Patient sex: F
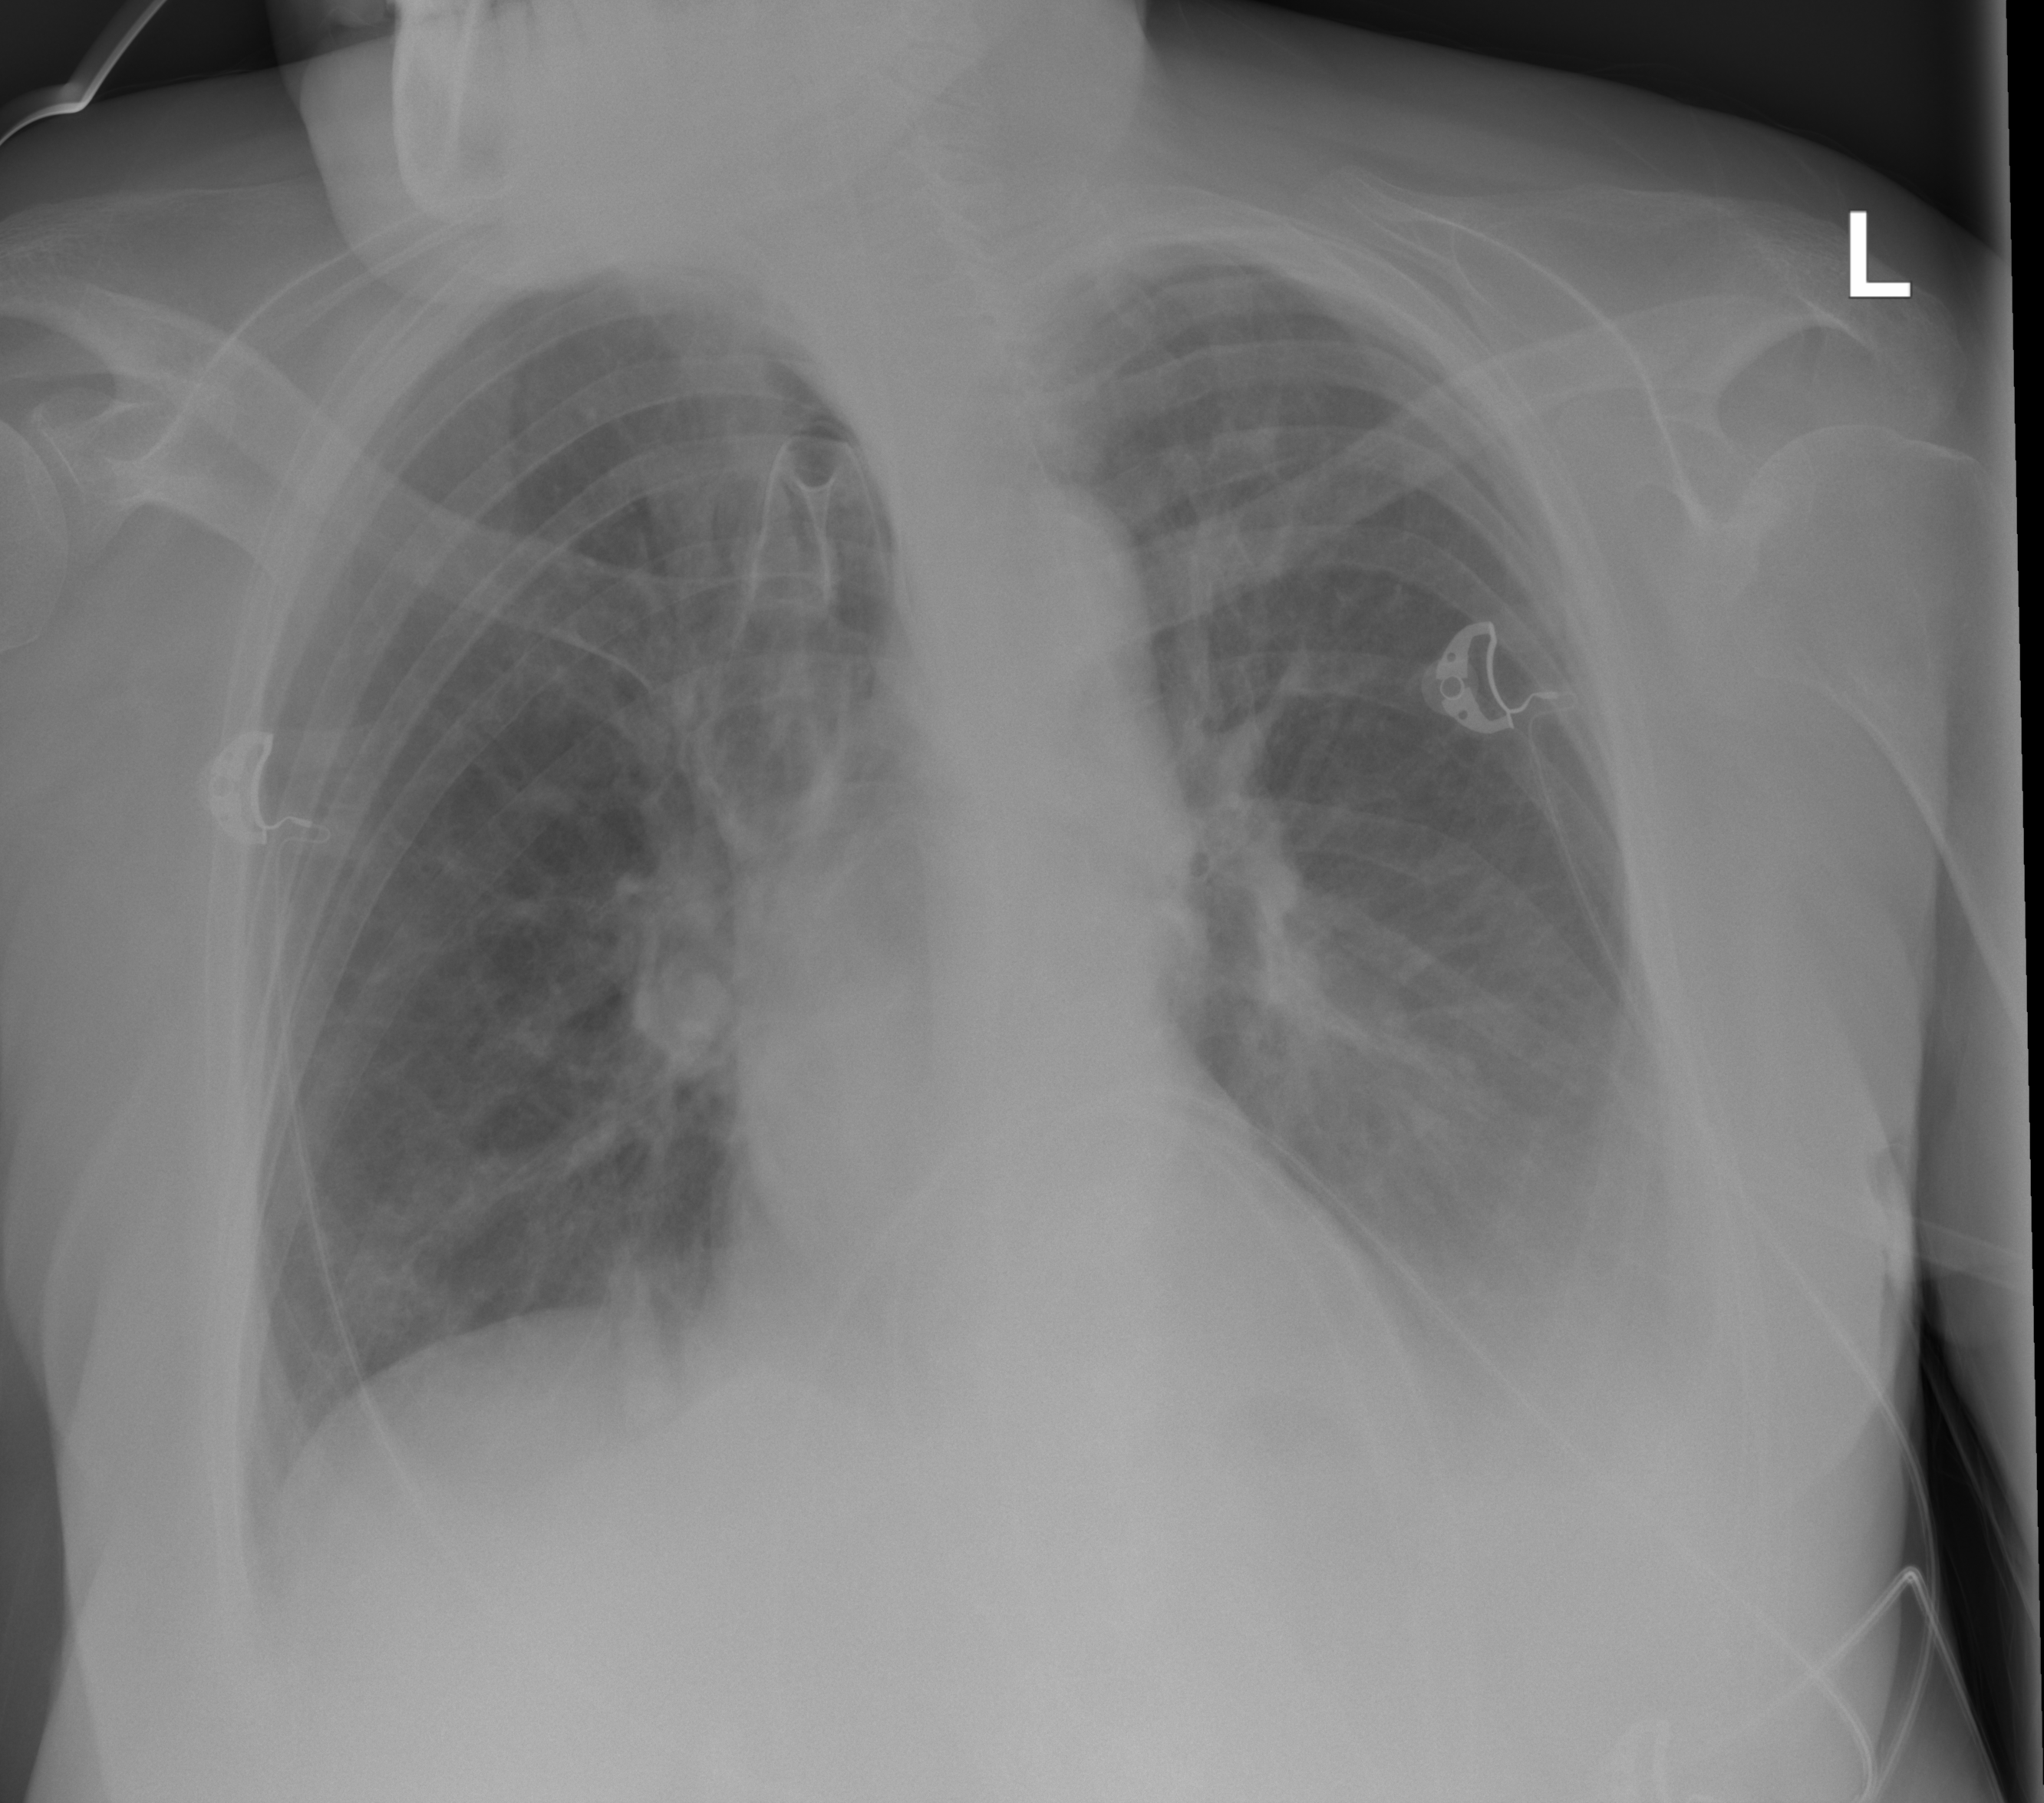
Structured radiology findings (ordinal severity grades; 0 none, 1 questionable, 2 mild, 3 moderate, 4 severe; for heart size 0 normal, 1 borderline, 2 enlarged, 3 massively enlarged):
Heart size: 0
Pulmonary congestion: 0
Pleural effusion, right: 2
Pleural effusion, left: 3
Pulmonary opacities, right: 2
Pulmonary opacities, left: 0
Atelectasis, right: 2
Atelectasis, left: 2